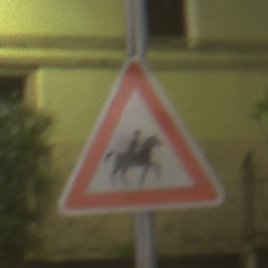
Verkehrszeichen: ReiterLinks
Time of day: Night
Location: Outdoor (Urban)
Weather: PartlyCloudy
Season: NotSpecified
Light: Artificial